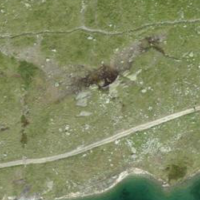
EUNIS habitat code: 26
Species observed at this site:
Achillea nana